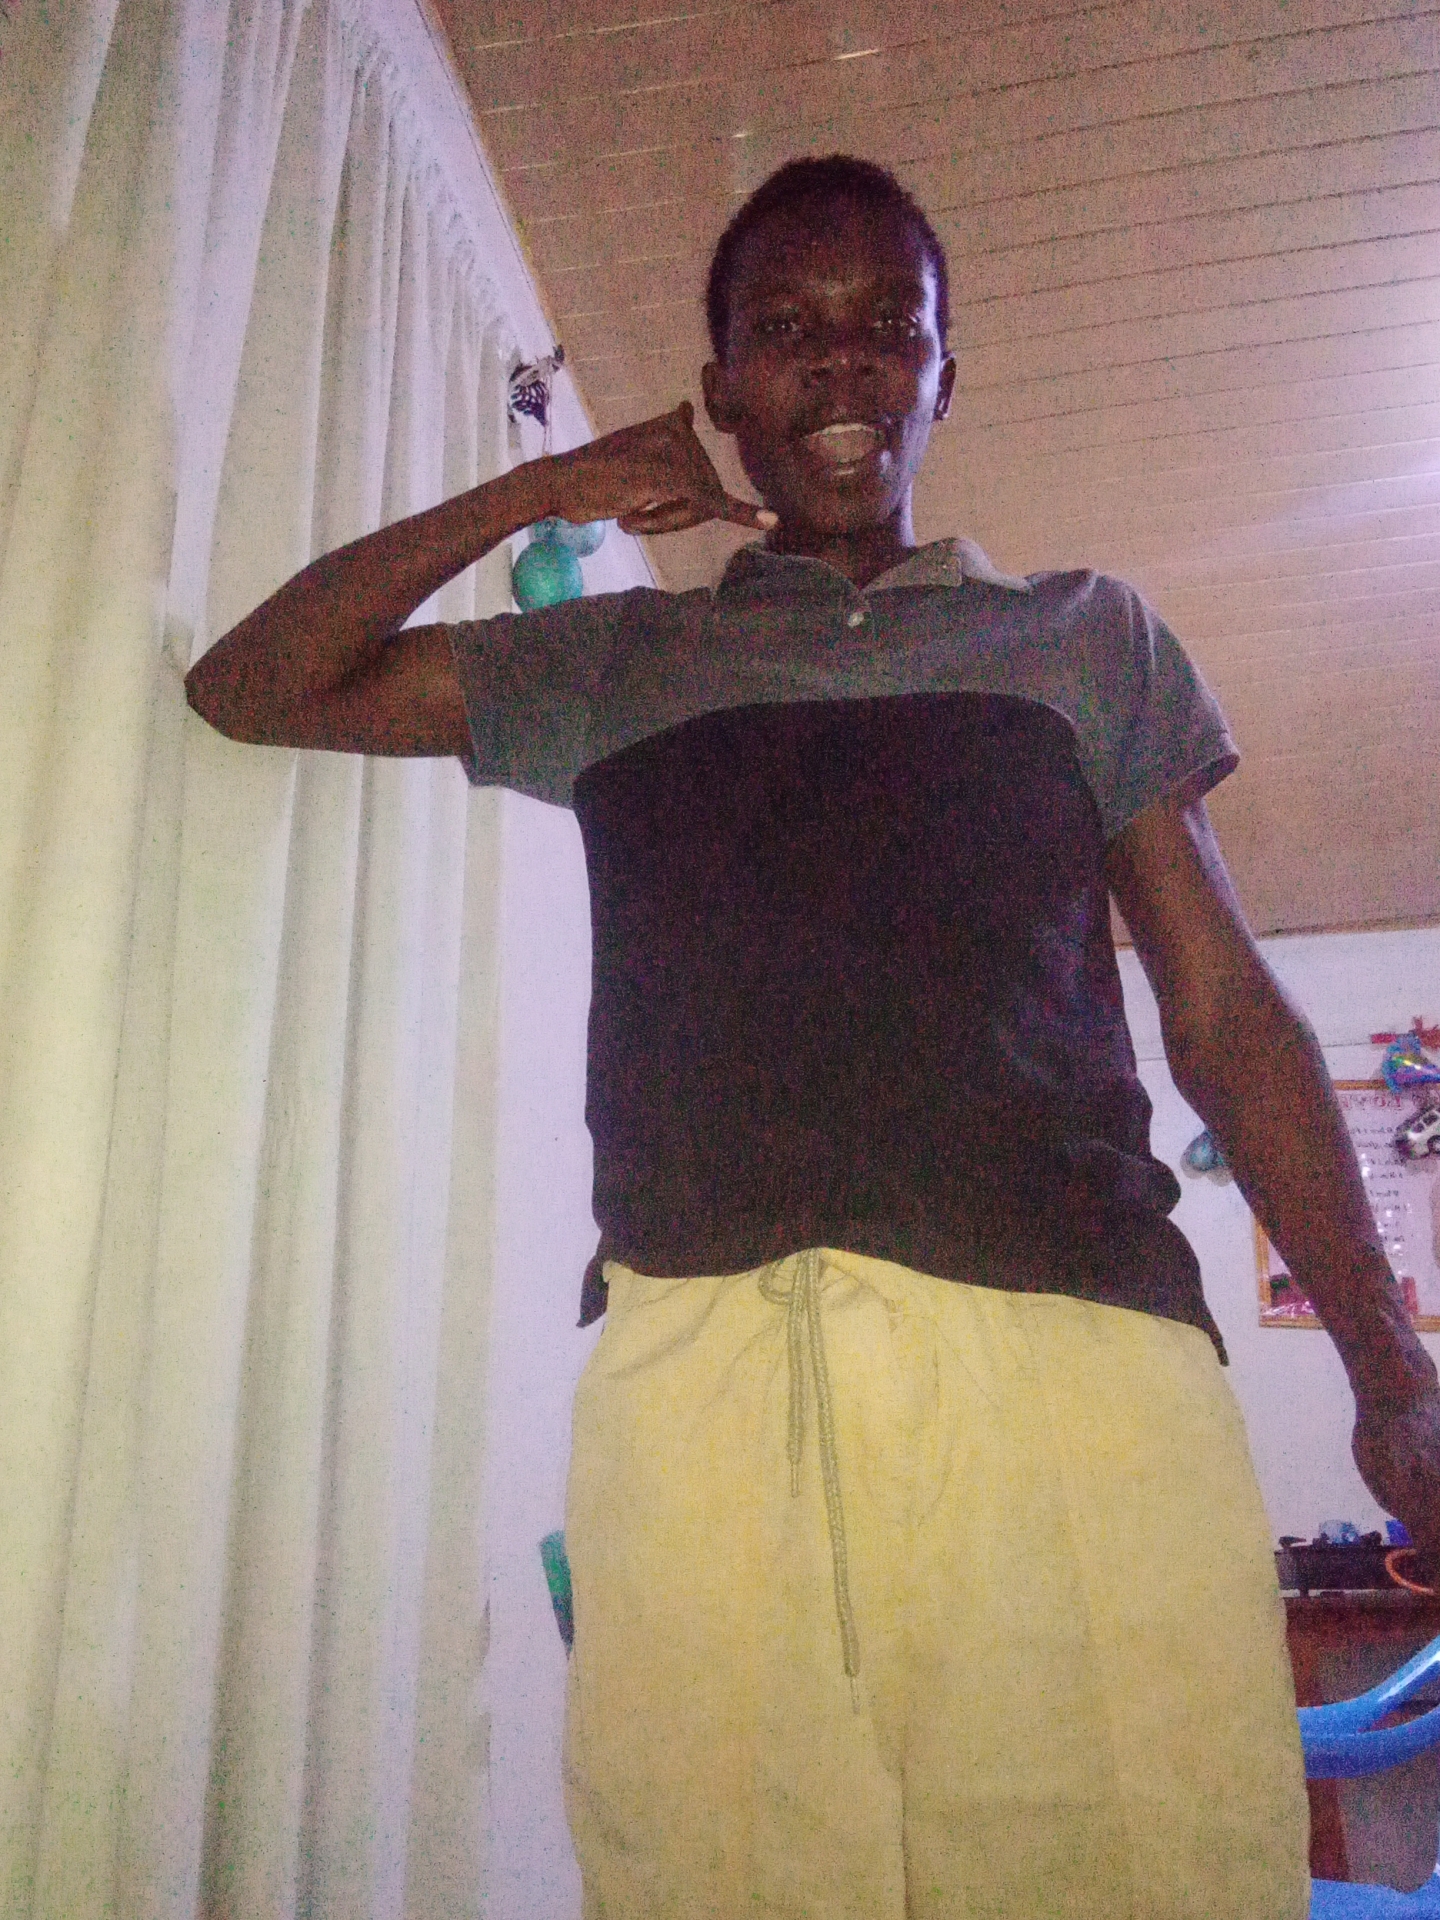
Label: noise